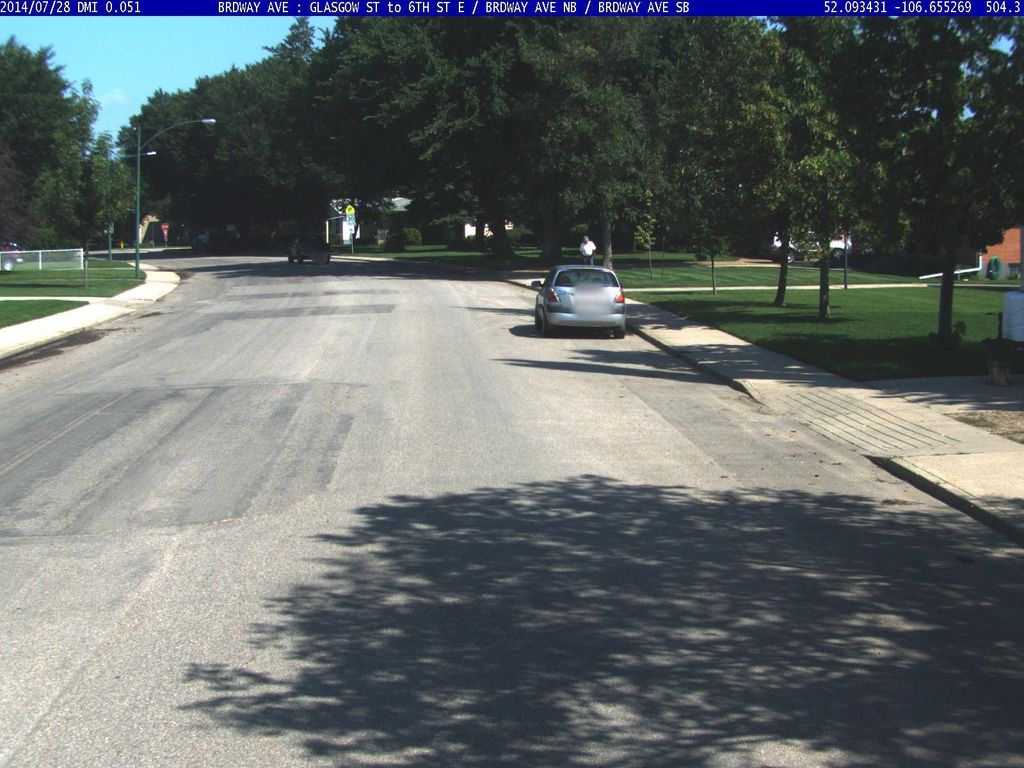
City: saskatoon